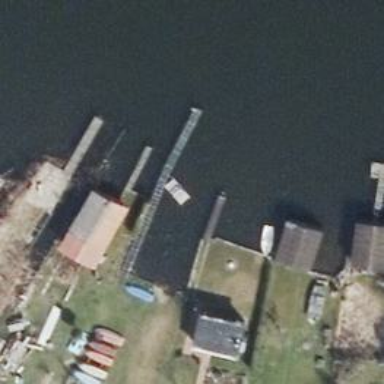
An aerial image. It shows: Man-made pier.